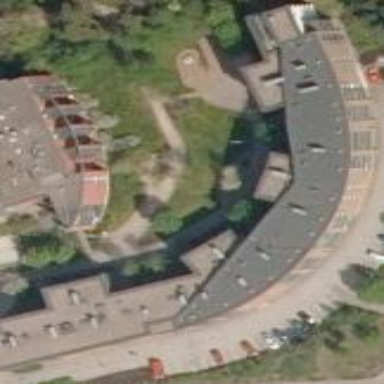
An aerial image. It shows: Part of building.